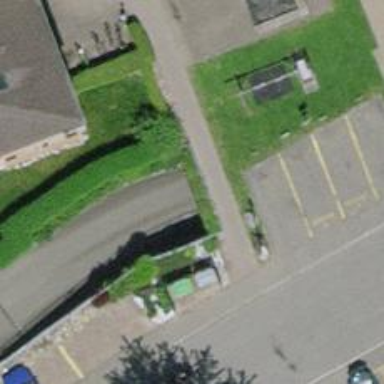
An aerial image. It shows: Parking area.